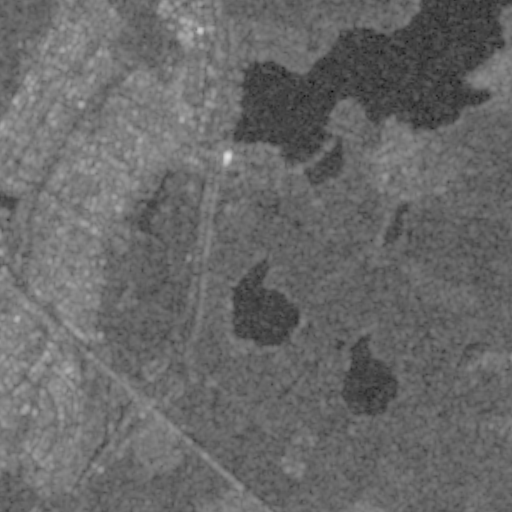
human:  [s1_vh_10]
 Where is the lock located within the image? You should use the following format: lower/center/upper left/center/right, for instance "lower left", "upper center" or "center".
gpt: The lock is located in the upper center of the image.
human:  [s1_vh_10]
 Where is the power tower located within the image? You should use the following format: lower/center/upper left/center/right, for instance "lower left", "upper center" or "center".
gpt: The power tower is located in the lower right of the image.
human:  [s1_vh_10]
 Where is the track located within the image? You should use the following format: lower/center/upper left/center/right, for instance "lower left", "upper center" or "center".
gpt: The track is located in the lower left of the image.
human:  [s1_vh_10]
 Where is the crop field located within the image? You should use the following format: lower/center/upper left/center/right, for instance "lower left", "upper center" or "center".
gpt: There is no crop field in the image.

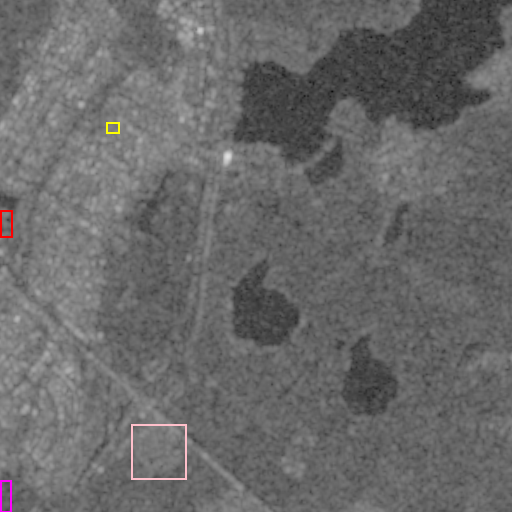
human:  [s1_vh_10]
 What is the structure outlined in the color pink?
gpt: The structure outlined in pink is a crop field.
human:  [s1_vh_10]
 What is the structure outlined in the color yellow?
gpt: The structure outlined in yellow is a park.
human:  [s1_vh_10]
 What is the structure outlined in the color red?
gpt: The structure outlined in red is a parking lot.
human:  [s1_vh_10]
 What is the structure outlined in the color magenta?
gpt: The structure outlined in magenta is a track.
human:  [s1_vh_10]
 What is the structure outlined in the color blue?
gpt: There is no blue outline.